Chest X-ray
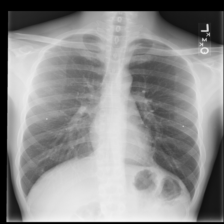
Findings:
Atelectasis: negative
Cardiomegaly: negative
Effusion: negative
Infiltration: negative
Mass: negative
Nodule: negative
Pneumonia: negative
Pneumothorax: negative
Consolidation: negative
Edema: negative
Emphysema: negative
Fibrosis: negative
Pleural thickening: negative
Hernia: negative